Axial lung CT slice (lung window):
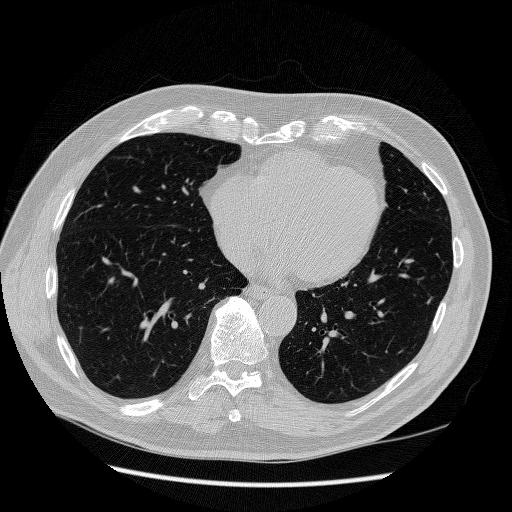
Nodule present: no